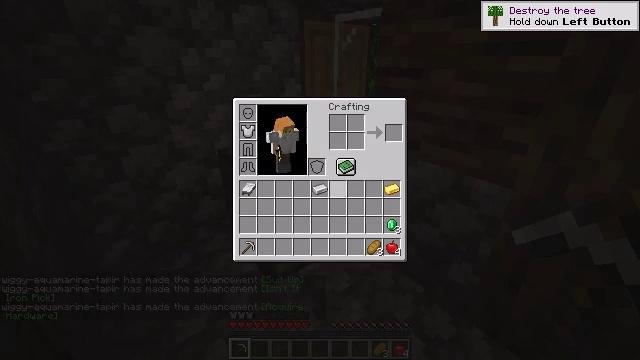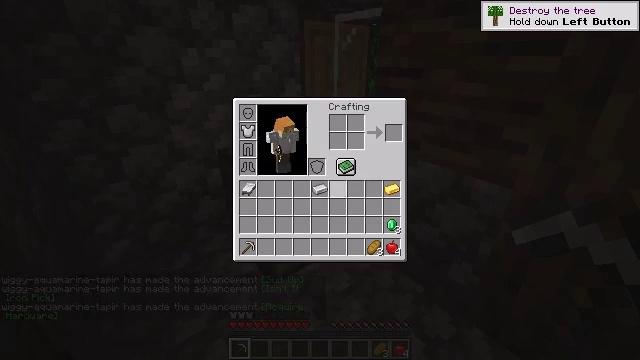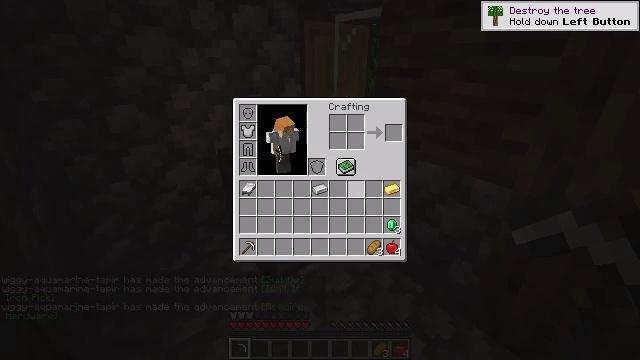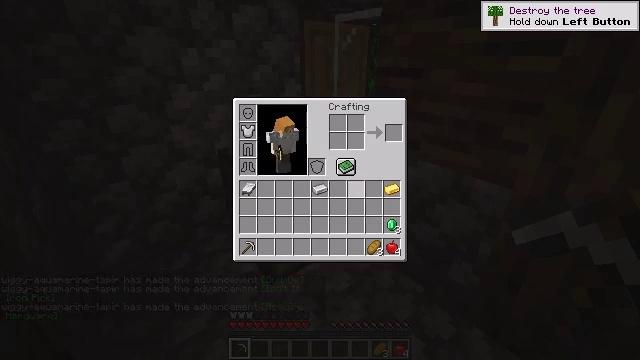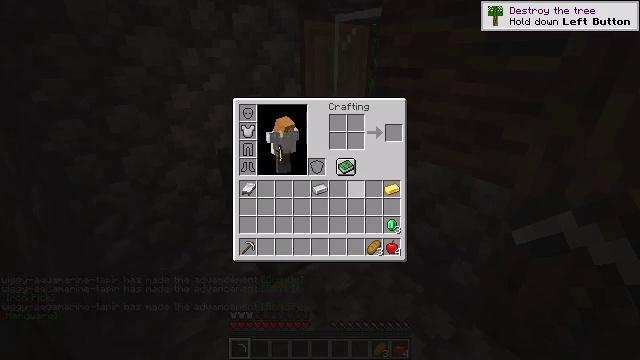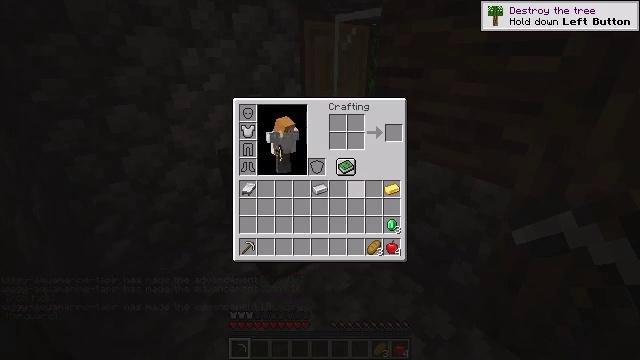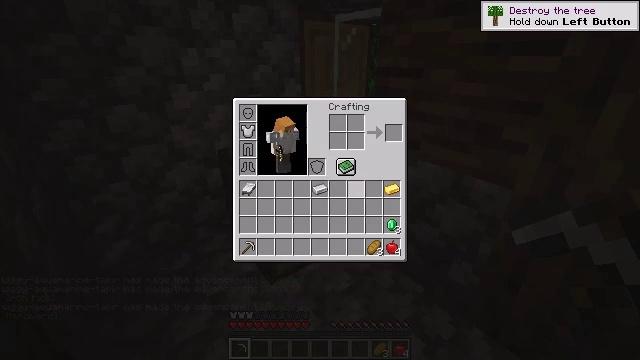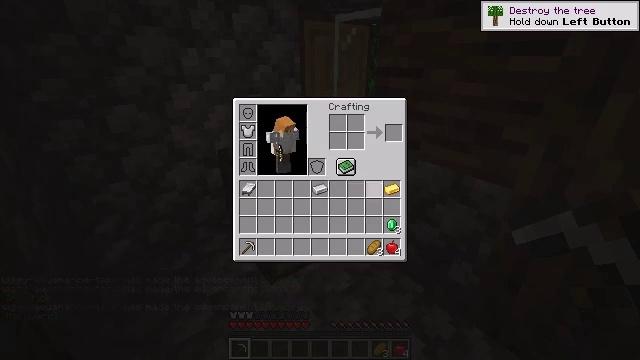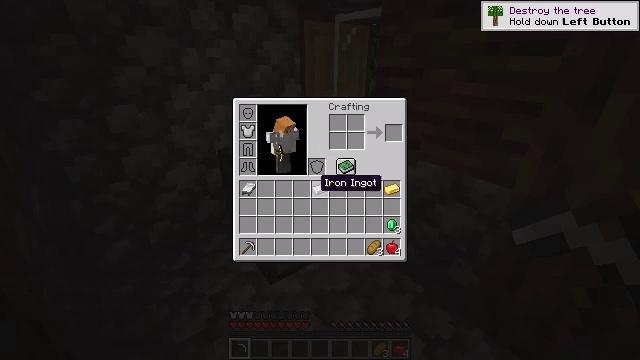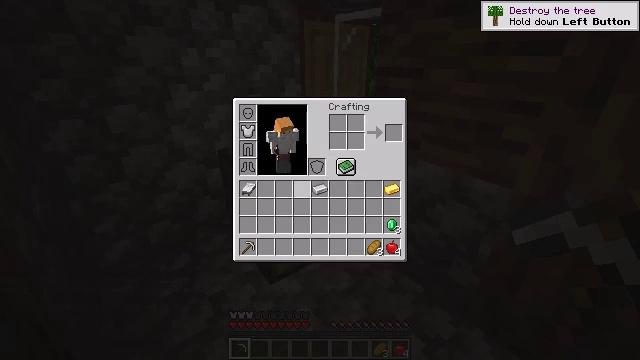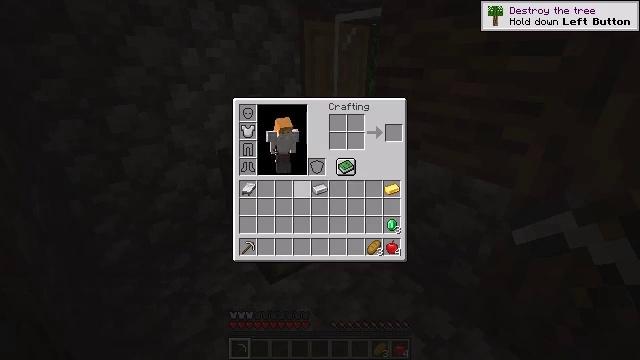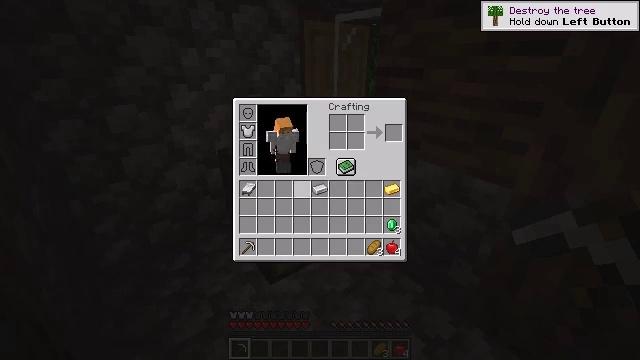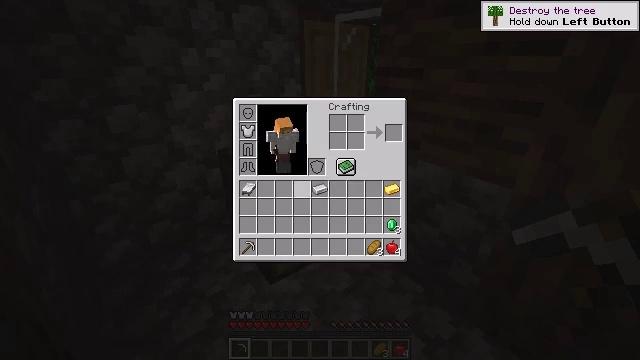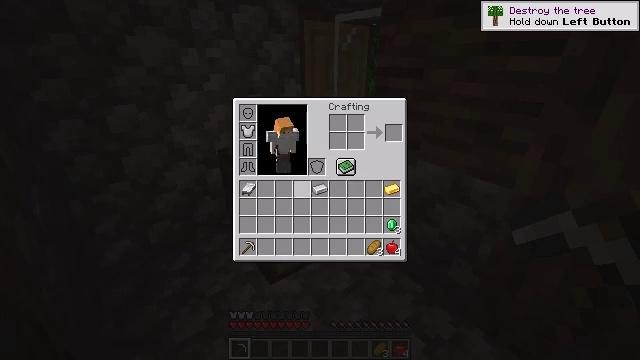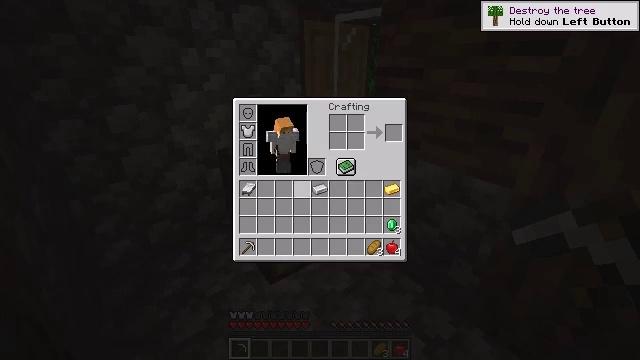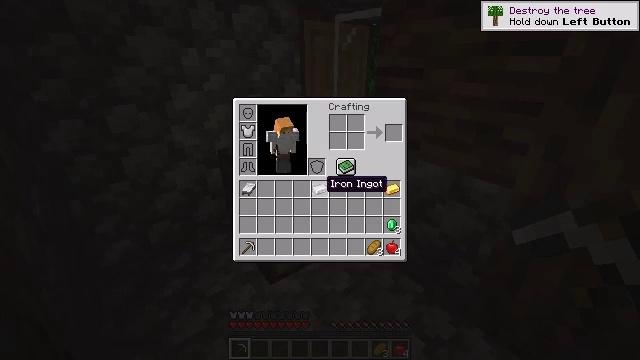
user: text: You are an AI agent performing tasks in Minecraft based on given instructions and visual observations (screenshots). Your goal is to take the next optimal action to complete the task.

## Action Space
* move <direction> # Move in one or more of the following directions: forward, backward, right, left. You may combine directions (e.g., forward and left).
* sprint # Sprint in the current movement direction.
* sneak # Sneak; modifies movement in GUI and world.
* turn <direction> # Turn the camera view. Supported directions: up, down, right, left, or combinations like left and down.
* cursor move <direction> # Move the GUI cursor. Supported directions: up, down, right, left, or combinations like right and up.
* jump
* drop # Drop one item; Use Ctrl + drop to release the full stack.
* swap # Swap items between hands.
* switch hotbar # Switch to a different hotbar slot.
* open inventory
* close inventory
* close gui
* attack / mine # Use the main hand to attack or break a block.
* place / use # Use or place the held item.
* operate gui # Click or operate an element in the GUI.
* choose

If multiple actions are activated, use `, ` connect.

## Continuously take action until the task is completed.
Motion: motion action
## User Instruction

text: Reclaim the furnace for later use.
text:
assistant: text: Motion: no_op
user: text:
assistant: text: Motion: no_op
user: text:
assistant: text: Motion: no_op
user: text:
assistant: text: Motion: no_op
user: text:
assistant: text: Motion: no_op
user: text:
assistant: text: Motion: no_op
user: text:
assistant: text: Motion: no_op
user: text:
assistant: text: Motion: cursor move left
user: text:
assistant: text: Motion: cursor move left
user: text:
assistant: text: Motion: no_op
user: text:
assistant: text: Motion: no_op
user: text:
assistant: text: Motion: no_op
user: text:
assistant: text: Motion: no_op
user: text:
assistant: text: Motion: operate gui
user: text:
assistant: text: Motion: cursor move right, operate gui
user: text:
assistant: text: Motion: cursor move right
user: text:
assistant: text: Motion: cursor move right
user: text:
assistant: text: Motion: no_op
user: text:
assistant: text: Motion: no_op
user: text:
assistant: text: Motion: no_op
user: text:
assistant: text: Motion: no_op
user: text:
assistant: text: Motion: cursor move left
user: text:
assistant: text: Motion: cursor move left
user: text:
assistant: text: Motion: no_op
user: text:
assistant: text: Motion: operate gui
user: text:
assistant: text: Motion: operate gui
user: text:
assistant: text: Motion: cursor move right
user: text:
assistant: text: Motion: cursor move right
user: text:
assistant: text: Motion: no_op
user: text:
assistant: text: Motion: no_op